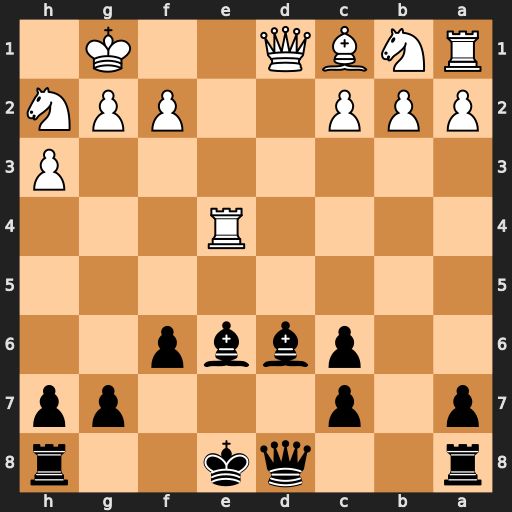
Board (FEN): r2qk2r/p1p3pp/2pbbp2/8/4R3/7P/PPP2PPN/RNBQ2K1
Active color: b
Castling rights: kq
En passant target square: -
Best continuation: Bxh2+ Kxh2 Qxd1